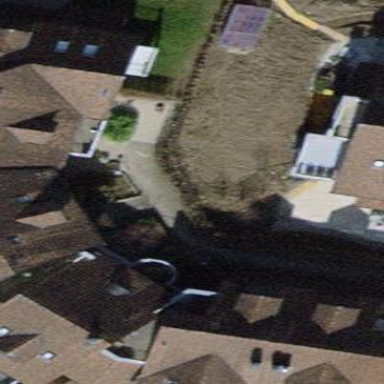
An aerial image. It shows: Terrace building.